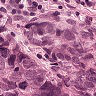
Metastatic tissue present: yes